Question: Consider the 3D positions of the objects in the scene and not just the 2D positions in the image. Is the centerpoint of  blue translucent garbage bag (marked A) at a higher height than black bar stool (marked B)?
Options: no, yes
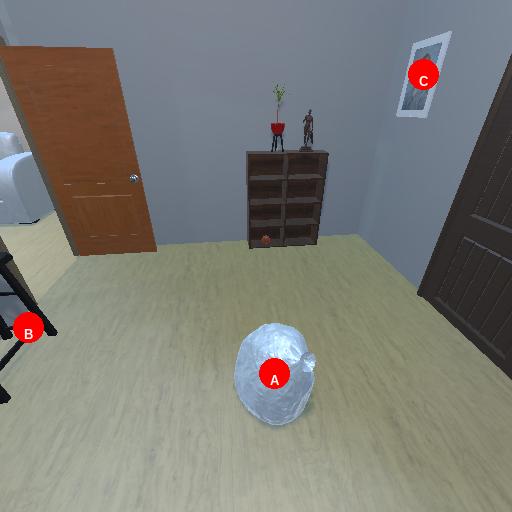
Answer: no